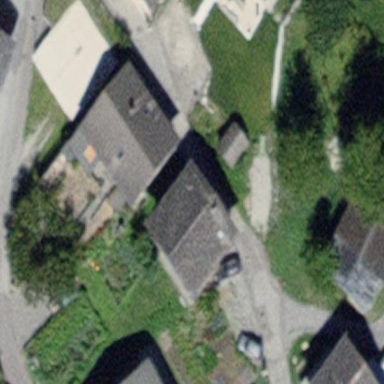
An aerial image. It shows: Simple house.